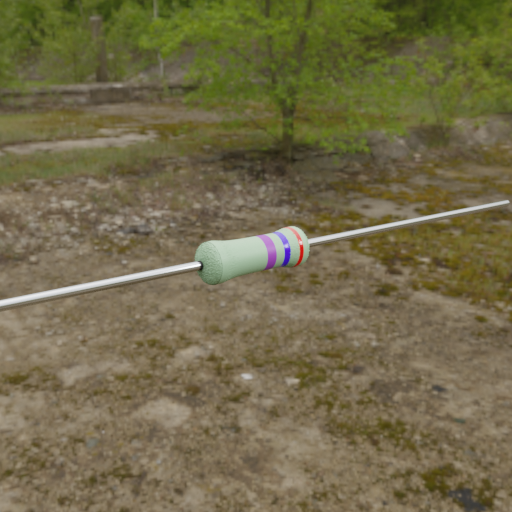
Resistor colour bands (in order): violet, blue, red